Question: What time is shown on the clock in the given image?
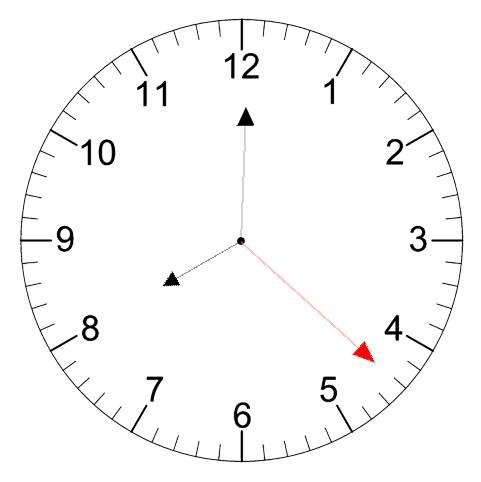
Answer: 08:00:22